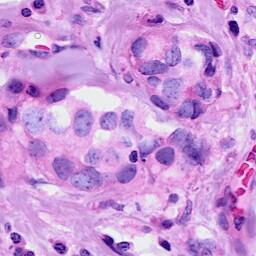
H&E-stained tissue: Breast